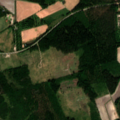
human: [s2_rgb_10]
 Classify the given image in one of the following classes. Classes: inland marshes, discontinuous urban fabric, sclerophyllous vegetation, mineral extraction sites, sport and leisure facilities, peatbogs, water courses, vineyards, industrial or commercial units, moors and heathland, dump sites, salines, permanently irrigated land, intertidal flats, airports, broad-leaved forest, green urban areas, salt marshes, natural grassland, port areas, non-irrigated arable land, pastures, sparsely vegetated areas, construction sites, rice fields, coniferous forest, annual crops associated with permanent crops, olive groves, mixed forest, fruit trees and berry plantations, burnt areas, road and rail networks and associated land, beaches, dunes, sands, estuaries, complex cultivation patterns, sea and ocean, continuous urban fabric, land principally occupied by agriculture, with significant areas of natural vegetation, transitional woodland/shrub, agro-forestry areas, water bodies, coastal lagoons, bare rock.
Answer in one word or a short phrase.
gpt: non-irrigated arable land, land principally occupied by agriculture, with significant areas of natural vegetation, coniferous forest, mixed forest, transitional woodland/shrub